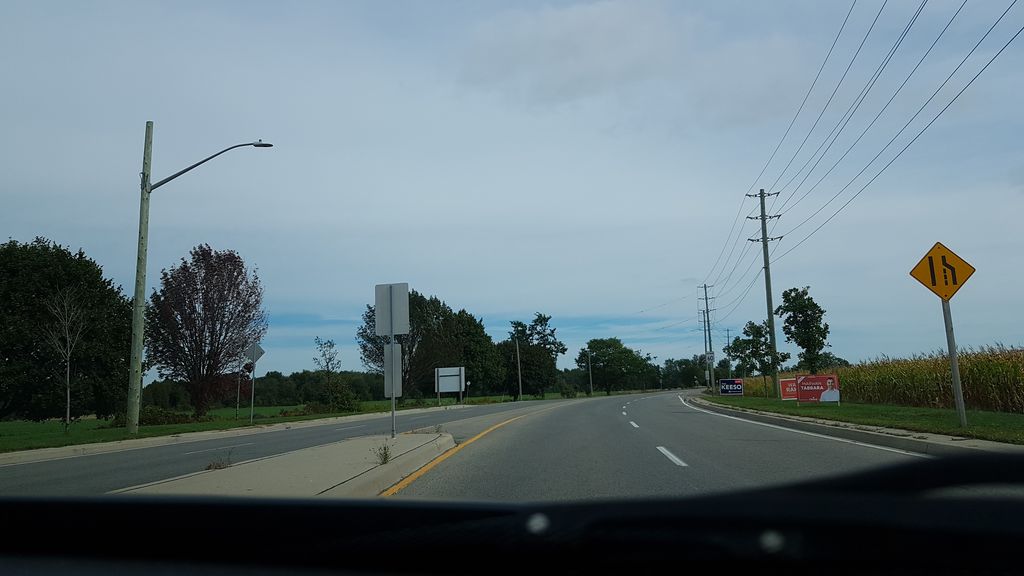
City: kitchener-waterloo